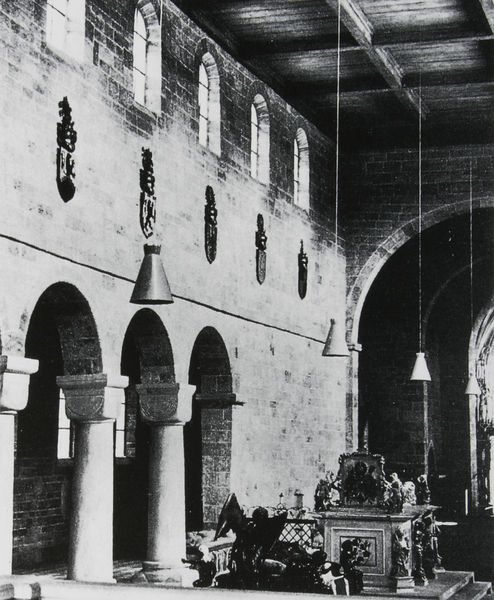
Titel: Innenansicht
Standort: Heilsbronn
Institution: Münsterkirche
Schlagwörter: dunkel, kämpfer, schatten, weiß, fenster, grau, hell, hintergrund, holz, lampe, lampen, licht, raum, schwarz, säule, säulen, tisch, dach, zaun, alt, wand, sockel, stein, trauer, bild, innenraum, kirche, interieur, decke, innen, kontrast, engel, skulptur, statue, schiff, bogen, mauer, kerze, balken, hoch, leuchten, foto, fotografie, photographie, bögen, arkade, hängen, burg, denkmal, schwarz-weiß, holzdecke, altar, kapitelle, kathedrale, kapitell, photo, wappen, mittelschiff, sandstein, kircheninneres, obergaden, seitenschiff, grab, mittelalter, rundbögen, romanik, chor, kassetten, basis, dorisch, fotographie, grabmal, fesnter, basilika, triumphbogen, flachdach, kriche, romanisch, wandfläche, postmodern, akaden, balkendecke, altaraufsatz, flachdecke, obergadenfenster, altear, nordwand, schirchenschiff, würfelkapitelle, burgkirche, photographie#